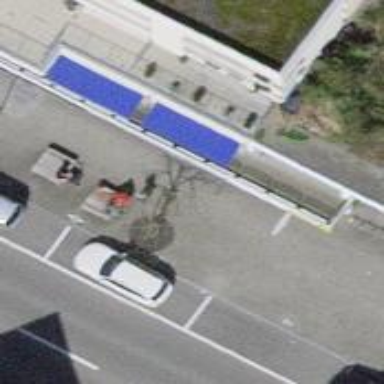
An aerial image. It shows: Footway passing through tunnel.